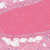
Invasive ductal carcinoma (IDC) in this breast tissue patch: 0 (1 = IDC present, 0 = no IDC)